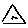
Label: triangle